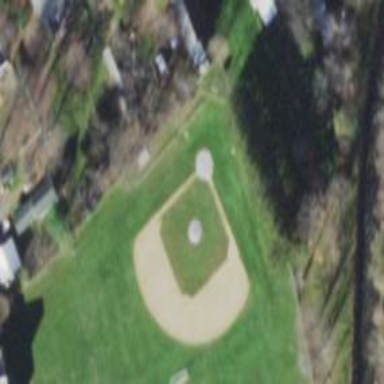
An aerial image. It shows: Baseball pitch for leisure land.